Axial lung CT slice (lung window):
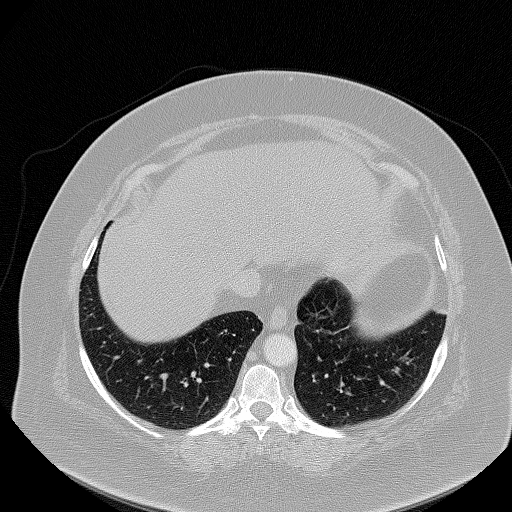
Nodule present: no